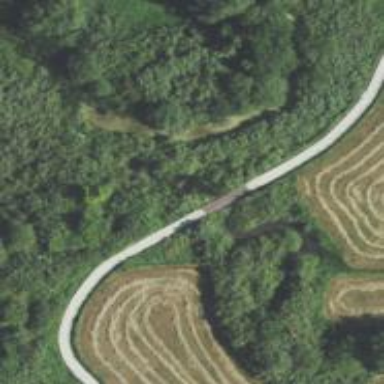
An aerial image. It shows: Path on bridge.